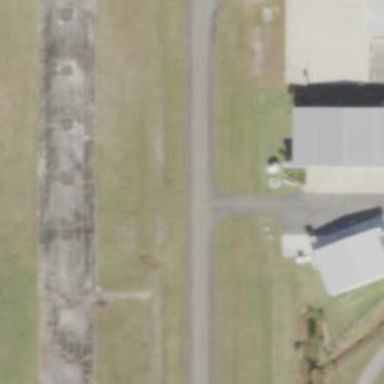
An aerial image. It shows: Image of taxiway at airport.